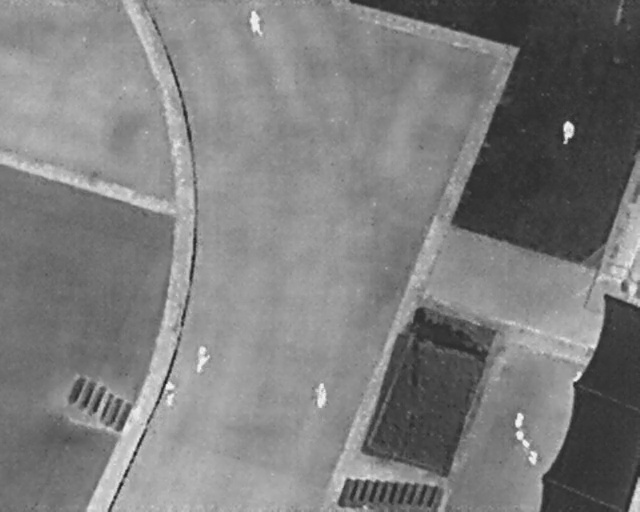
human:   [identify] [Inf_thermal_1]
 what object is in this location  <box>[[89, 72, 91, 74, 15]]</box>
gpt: <ref>1 medium person at the bottom right</ref>

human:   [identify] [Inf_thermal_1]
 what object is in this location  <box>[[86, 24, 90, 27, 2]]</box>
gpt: <ref>1 large person at the top right</ref>